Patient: sex M, age 48
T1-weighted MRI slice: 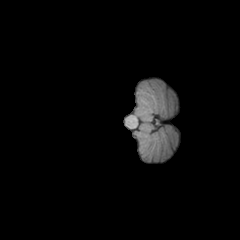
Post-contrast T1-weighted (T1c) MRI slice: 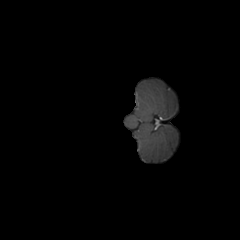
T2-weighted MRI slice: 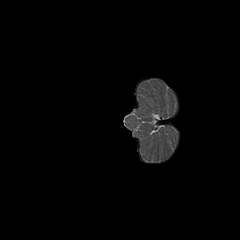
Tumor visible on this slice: no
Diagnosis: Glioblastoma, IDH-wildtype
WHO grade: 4